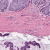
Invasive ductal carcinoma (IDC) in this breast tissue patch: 1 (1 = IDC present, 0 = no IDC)